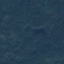
Label: Forest